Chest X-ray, PA view. Patient: 32 years old, sex M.
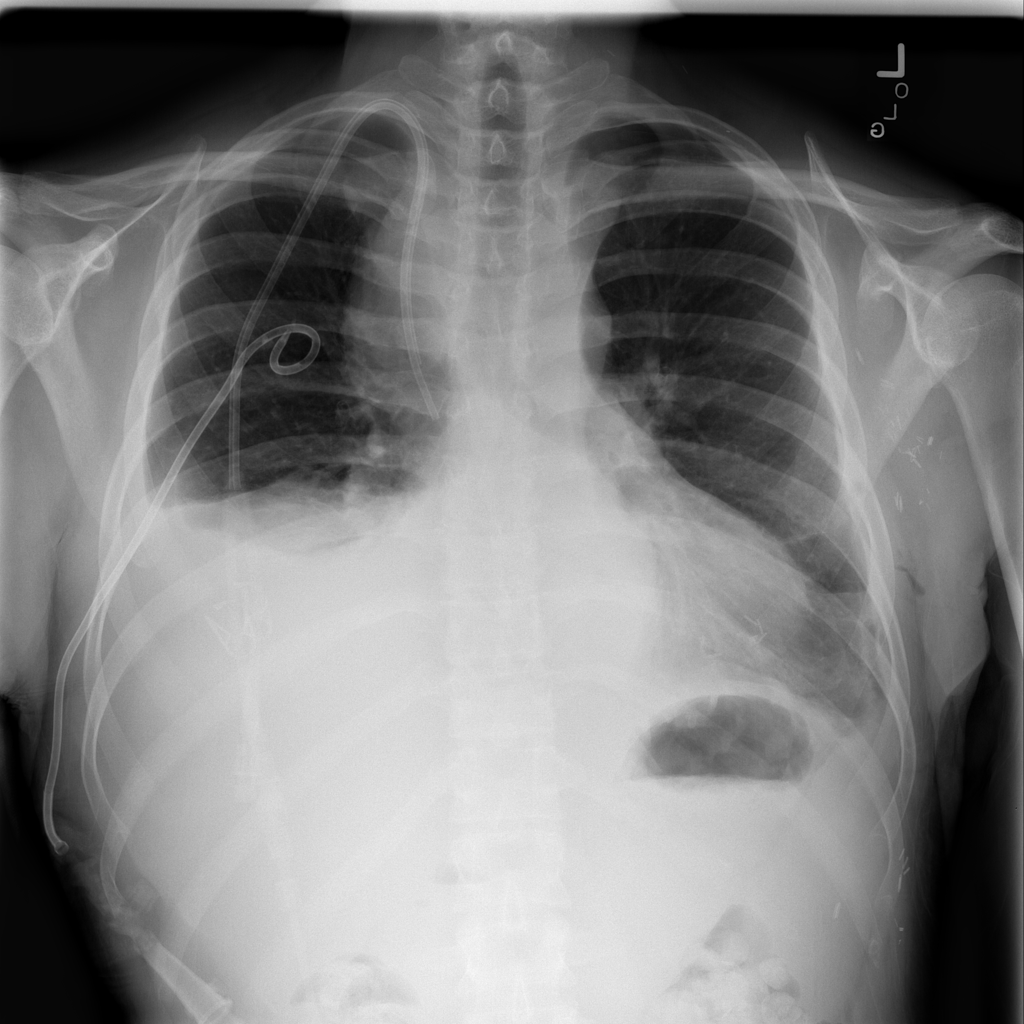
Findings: Effusion, Pneumothorax